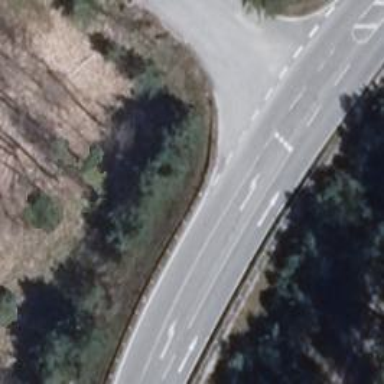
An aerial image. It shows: Tertiary road with asphalt surface.